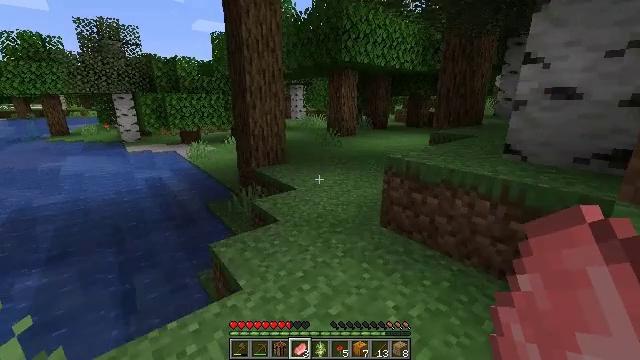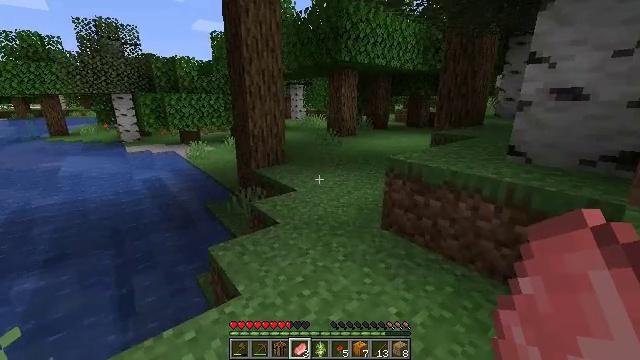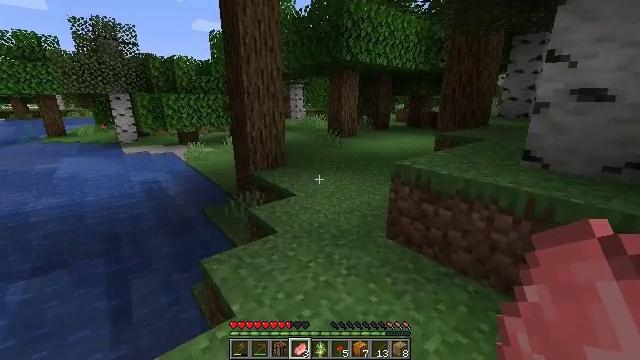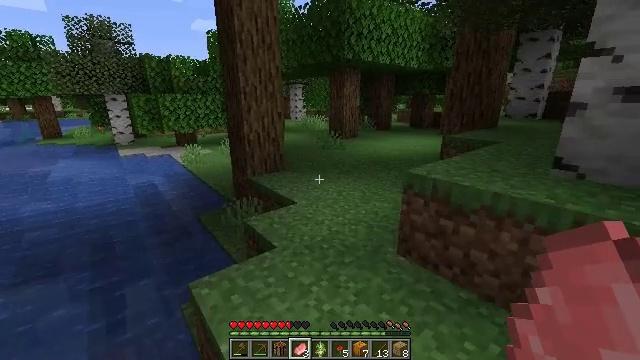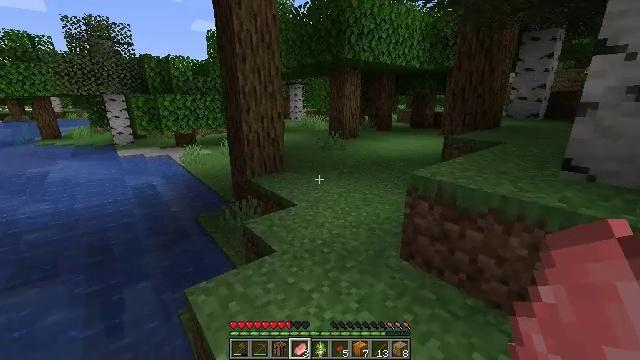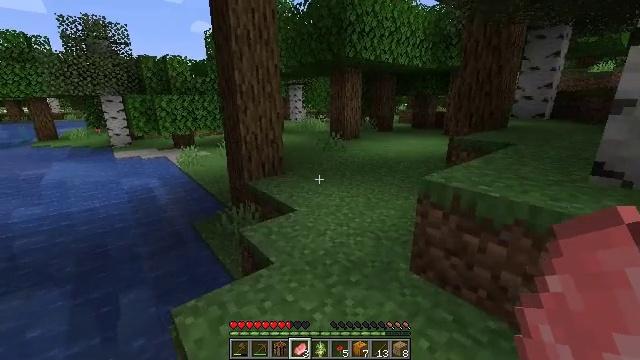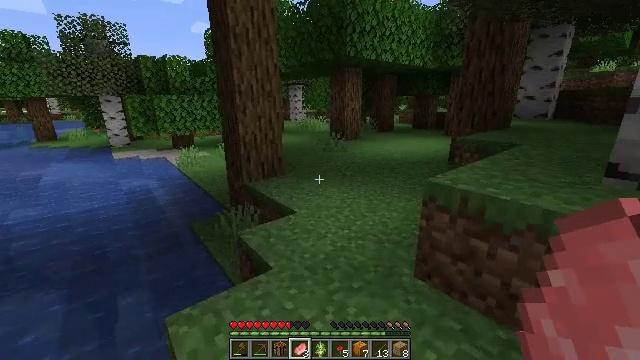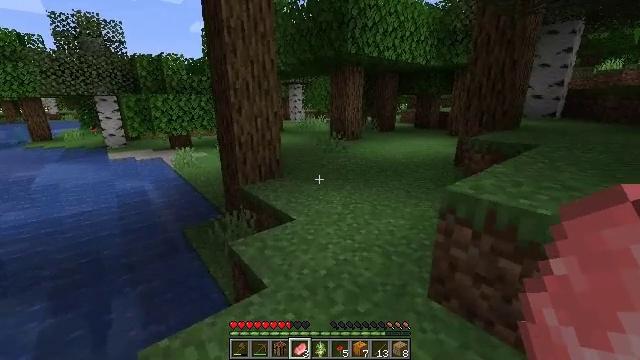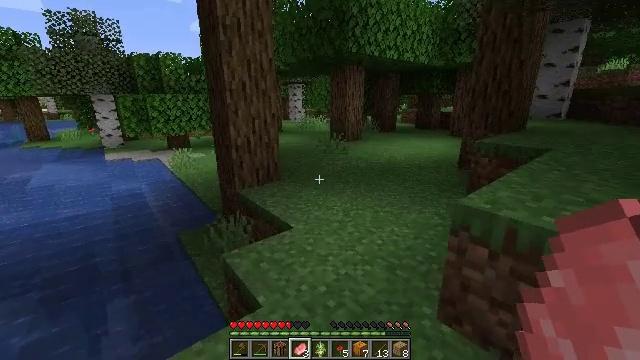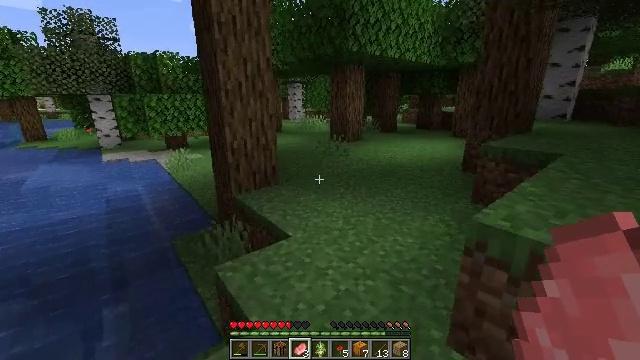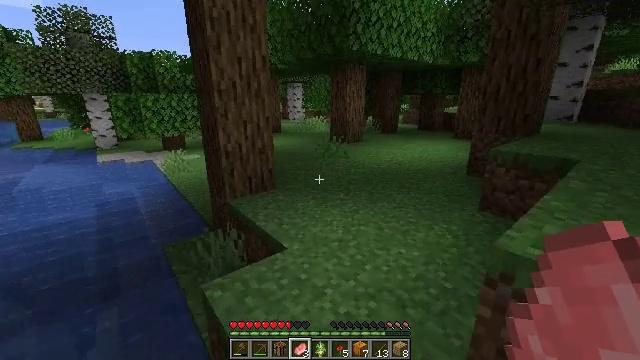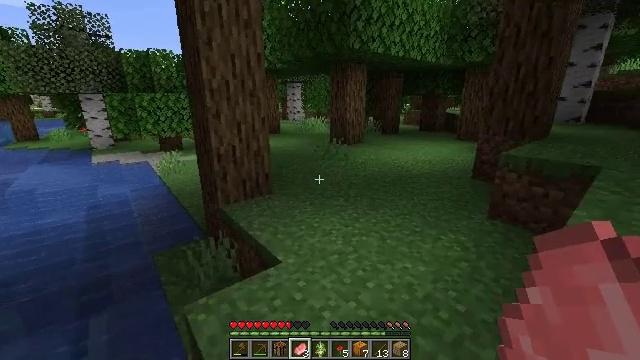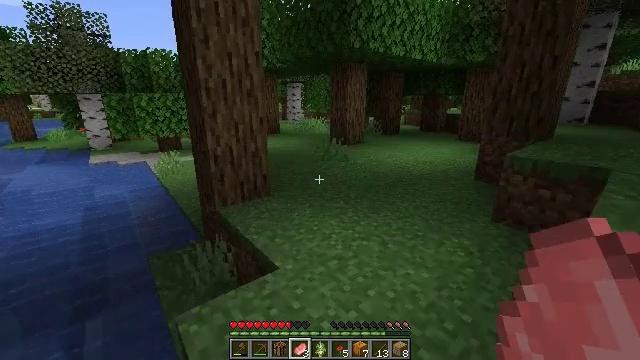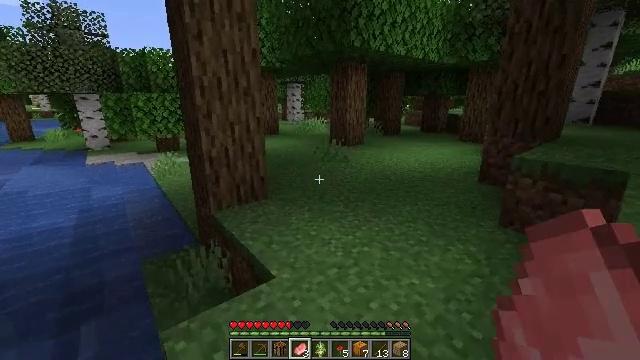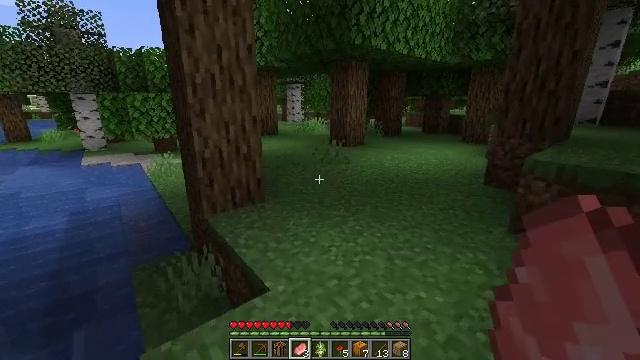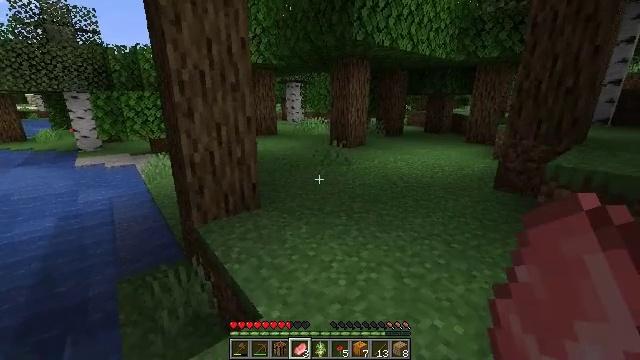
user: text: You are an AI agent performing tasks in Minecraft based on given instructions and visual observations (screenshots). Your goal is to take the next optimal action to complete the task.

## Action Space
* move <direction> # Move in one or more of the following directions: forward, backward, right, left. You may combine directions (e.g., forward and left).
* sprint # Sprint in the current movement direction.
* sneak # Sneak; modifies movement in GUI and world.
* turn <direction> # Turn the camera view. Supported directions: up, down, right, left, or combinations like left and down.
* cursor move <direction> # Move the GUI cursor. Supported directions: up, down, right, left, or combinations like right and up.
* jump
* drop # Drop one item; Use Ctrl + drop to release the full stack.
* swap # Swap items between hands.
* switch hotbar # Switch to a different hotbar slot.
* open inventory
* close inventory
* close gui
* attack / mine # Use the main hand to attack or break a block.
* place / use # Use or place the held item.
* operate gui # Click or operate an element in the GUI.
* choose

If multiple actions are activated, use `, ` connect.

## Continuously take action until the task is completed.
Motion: motion action
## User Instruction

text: Mine the grass in the plains.
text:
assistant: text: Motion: move forward
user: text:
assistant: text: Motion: move forward
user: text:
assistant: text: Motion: move forward
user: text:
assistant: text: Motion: move forward
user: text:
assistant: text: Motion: move forward
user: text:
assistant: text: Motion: move forward
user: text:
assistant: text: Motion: move forward
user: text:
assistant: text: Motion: move forward
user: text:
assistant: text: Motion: move forward
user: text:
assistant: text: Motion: move forward
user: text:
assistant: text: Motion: move forward
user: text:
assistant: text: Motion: move forward
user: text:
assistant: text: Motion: move forward
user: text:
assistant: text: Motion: move forward
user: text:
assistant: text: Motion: move forward
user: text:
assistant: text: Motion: move forward
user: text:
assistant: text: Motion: move forward
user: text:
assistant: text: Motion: move forward
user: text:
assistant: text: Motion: move forward
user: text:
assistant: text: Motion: move forward
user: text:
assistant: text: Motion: move forward
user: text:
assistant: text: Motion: move forward
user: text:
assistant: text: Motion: move forward
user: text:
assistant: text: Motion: move forward
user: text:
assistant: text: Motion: move forward
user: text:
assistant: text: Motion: move forward
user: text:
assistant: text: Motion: move forward
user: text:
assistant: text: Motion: move forward
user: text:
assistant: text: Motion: move forward
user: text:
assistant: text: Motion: move forward